Question: Table data like follows.

I want to remain lines which timestamp are the biggest two for each IP, and others lines should be deleted.
Result should be:
'''
192.168.1.1 <PHONE>
192.168.1.2 <PHONE>
'''
How to implement it with oracle SQL?
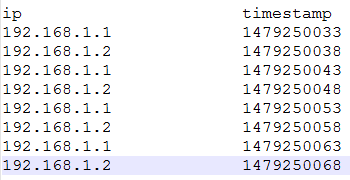
Answer: Such query will select top two rows for each ip:
'''
select * from(
select ip, timestamp, row_number() over (partition by ip order by timestamp desc) r
from table)
where r < 3;
'''
Sometimes it is better to create table with new results and drop old table. If you really need to delete from your current table you can try:
'''
delete from table where rowid not in (select rr from(
select rowid rr, row_number() over (partition by ip order by timestamp desc) r
from table)
where r < 3)
'''